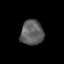
Tissue: prostate
Cell type: T cells
Senescence score: 0.3405
Nuclear area (px): 564
Mean DAPI intensity: 94.918